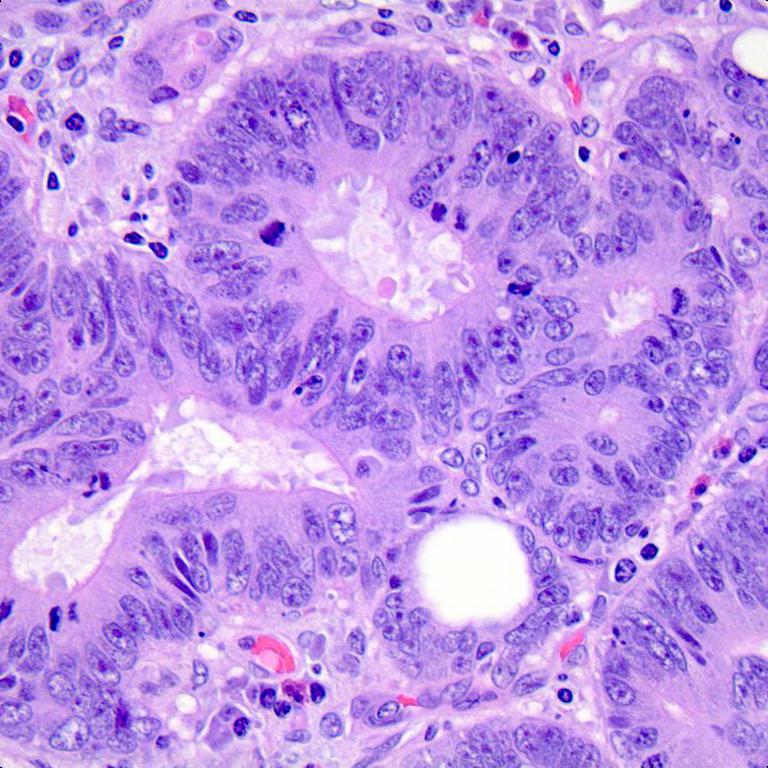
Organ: colon
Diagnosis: adenocarcinomas